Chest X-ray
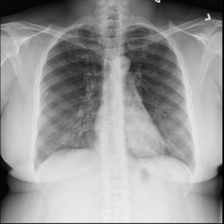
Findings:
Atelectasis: negative
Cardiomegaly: negative
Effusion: negative
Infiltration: negative
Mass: negative
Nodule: negative
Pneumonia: negative
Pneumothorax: negative
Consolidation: negative
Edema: negative
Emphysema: negative
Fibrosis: negative
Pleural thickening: negative
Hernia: negative